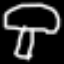
Label: mushroom